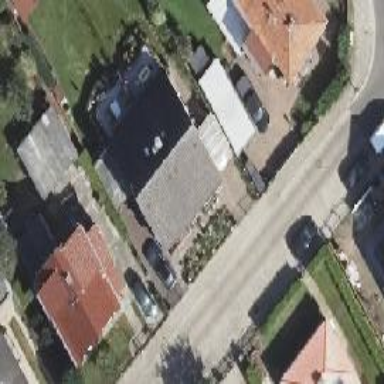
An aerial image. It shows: Detached building with gabled roof.